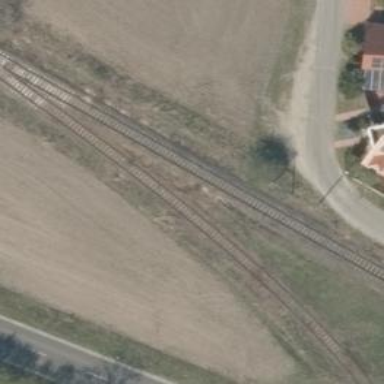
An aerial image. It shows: Railway signal.